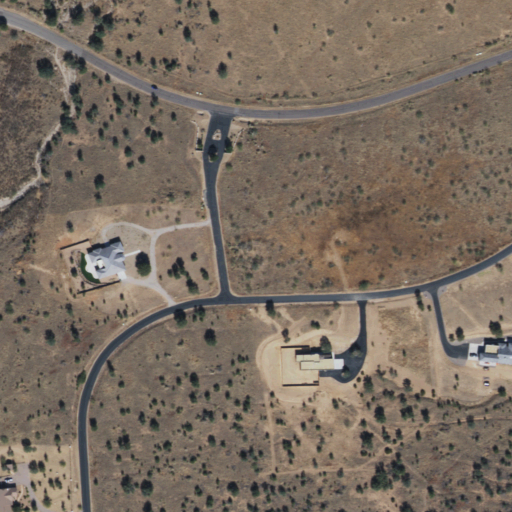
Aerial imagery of valley in Arizona named Hunter Canyon containing grassland, open development, and shrub